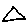
Label: triangle